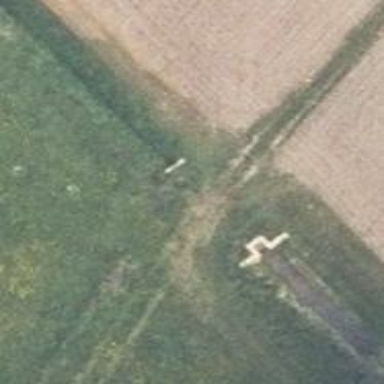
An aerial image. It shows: Grass track with grade5 tracktype.